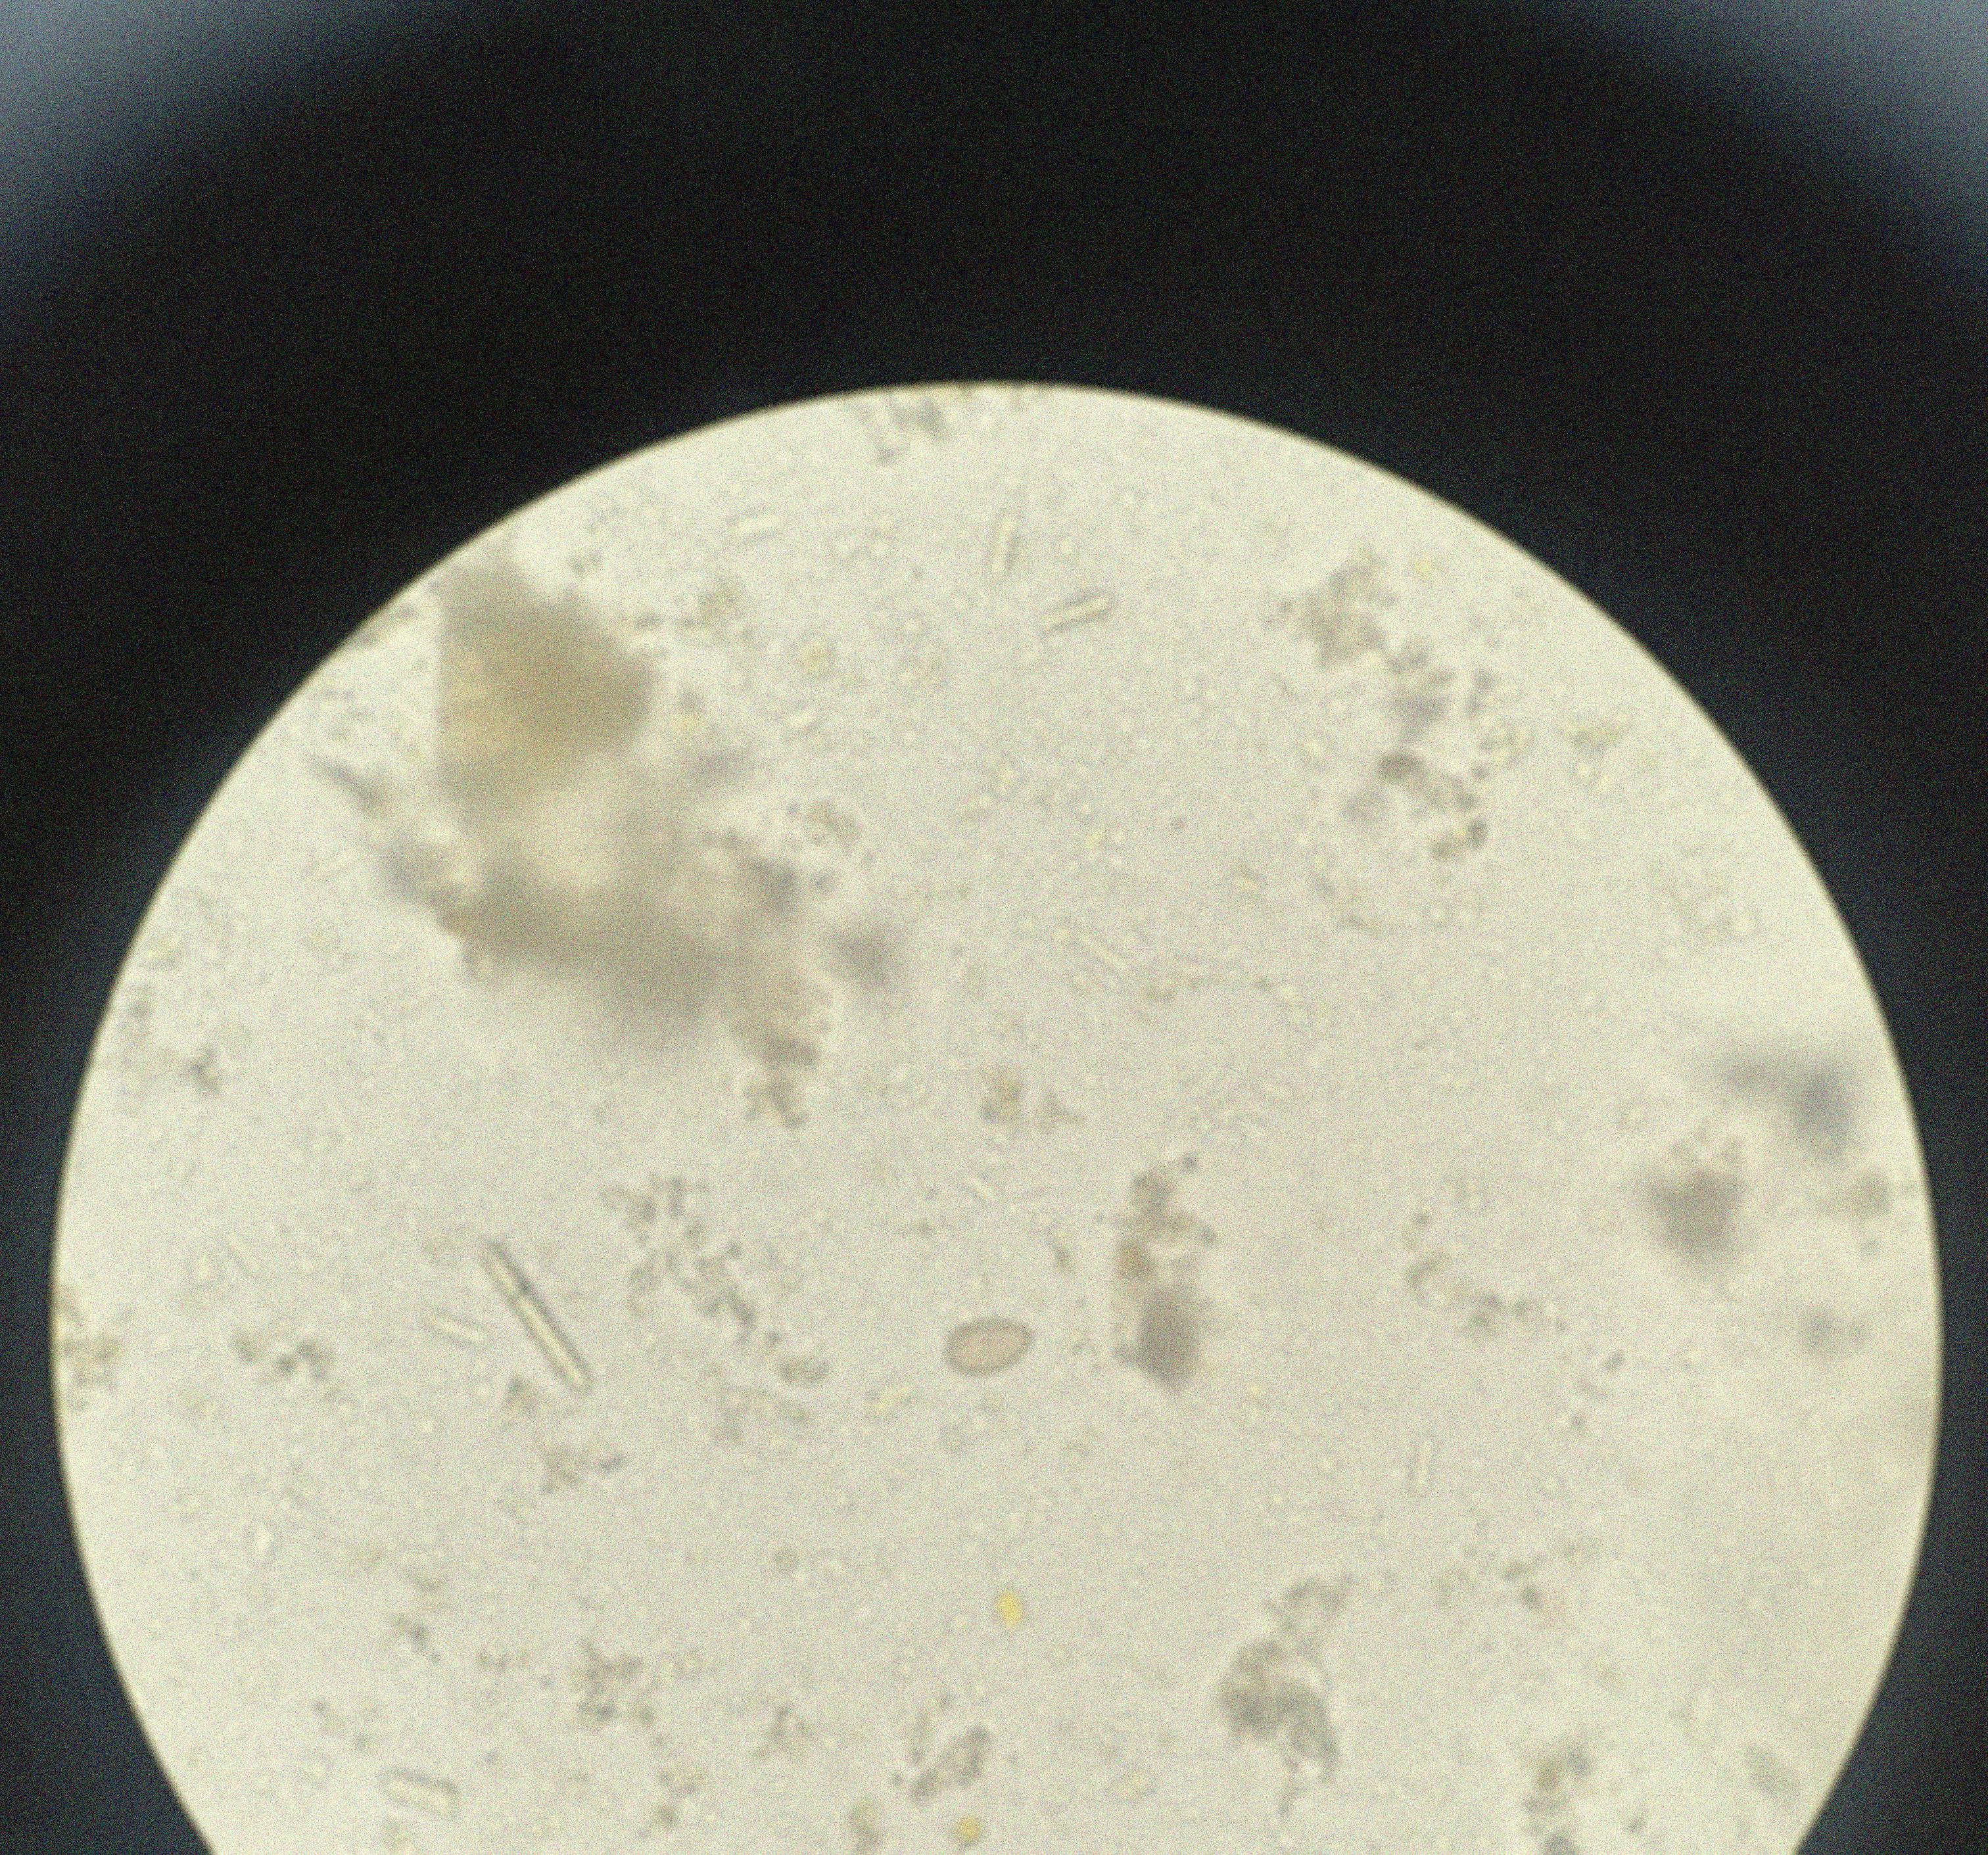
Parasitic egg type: Opisthorchis viverrine